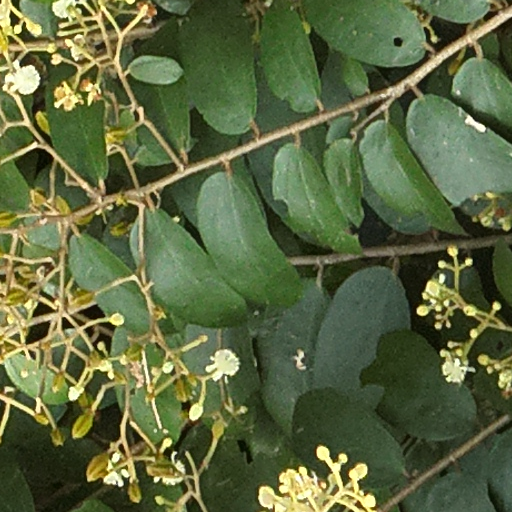
Species: Luehea seemannii
GBIF accepted scientific name: Luehea seemannii
Crown area (m\u00b2): 217.269